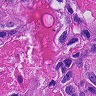
Metastatic tissue present: yes